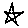
Label: star